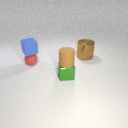
small blue rubber cube above small red rubber sphere